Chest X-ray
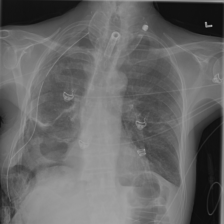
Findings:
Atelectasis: positive
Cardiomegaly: negative
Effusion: negative
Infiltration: negative
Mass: negative
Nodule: negative
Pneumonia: negative
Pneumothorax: positive
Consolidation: negative
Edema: negative
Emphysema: negative
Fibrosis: negative
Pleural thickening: negative
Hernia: negative